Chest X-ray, AP view. Patient: 59 years old, sex M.
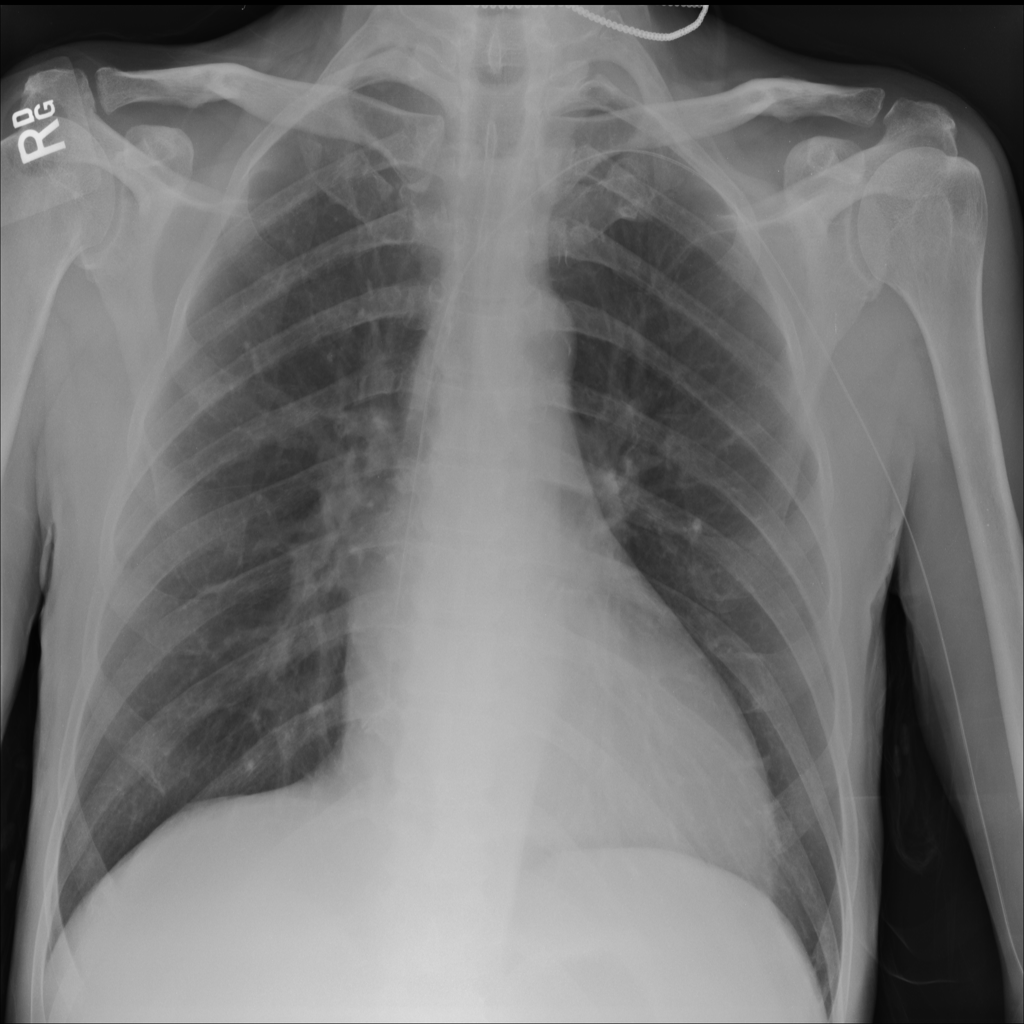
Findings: No Finding